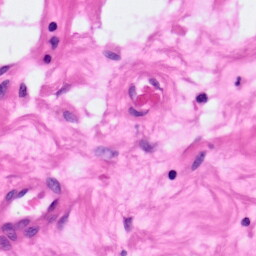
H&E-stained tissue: Pancreatic